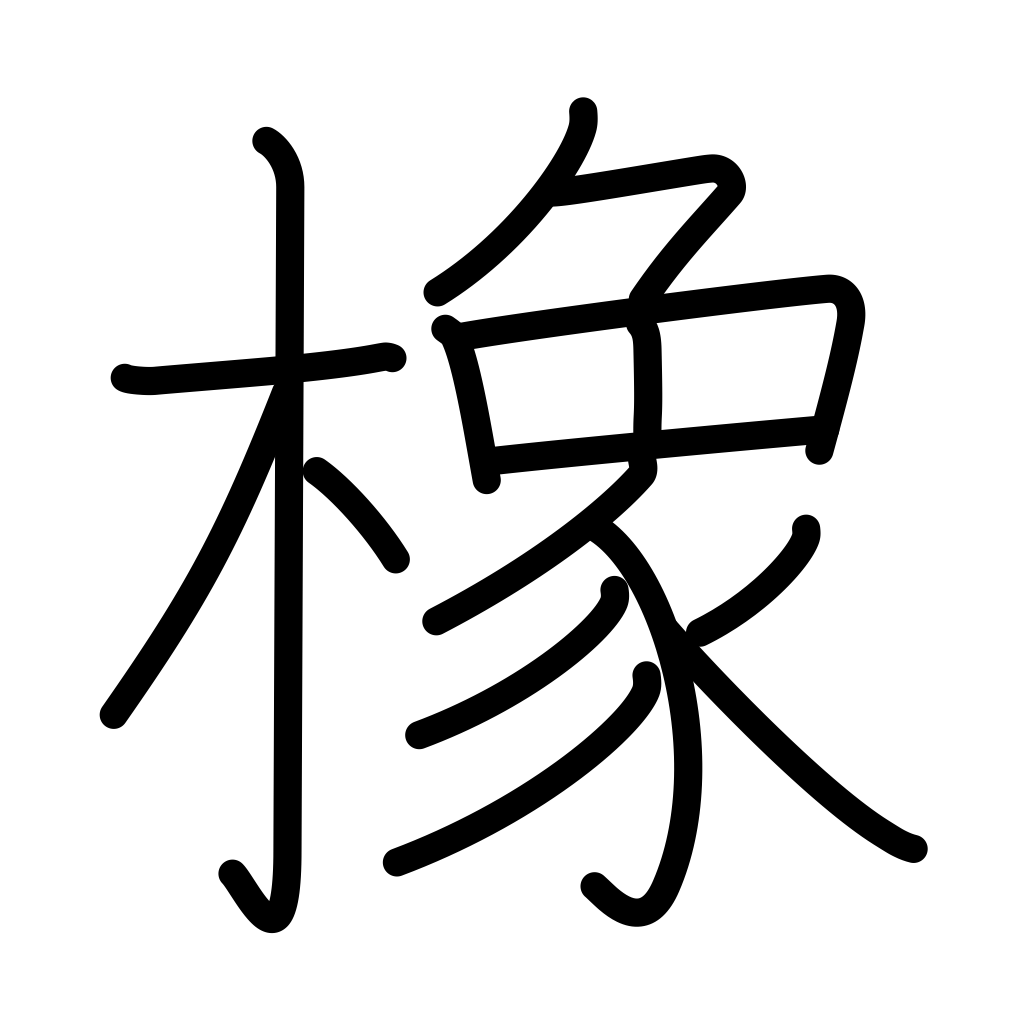
Meaning: horse chestnut